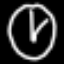
Label: clock